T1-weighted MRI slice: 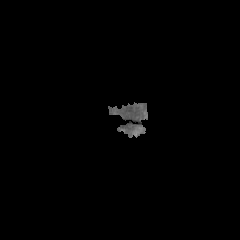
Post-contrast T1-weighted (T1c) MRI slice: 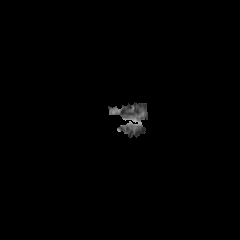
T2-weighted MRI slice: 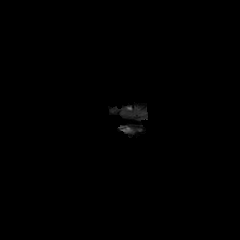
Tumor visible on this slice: no